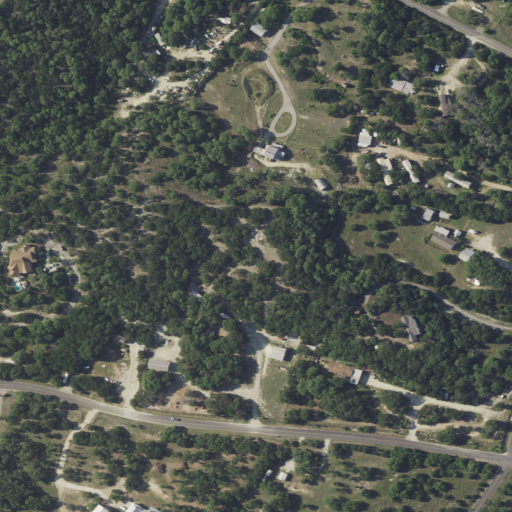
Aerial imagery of mountain in Texas named Big Bear Hill containing evergreen forest, shrub, deciduous forest, open development, low intensity development, and grassland